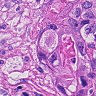
Metastatic tissue present: yes